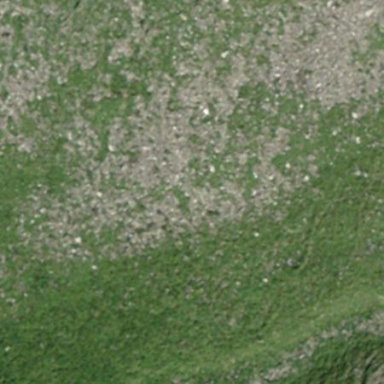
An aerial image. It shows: Natural scree.